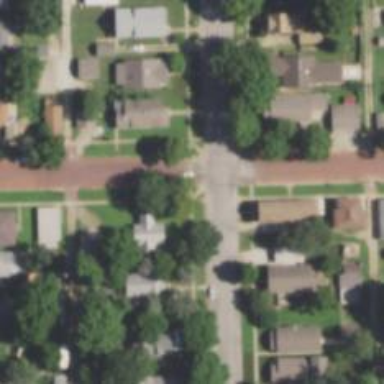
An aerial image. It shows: Residential road.